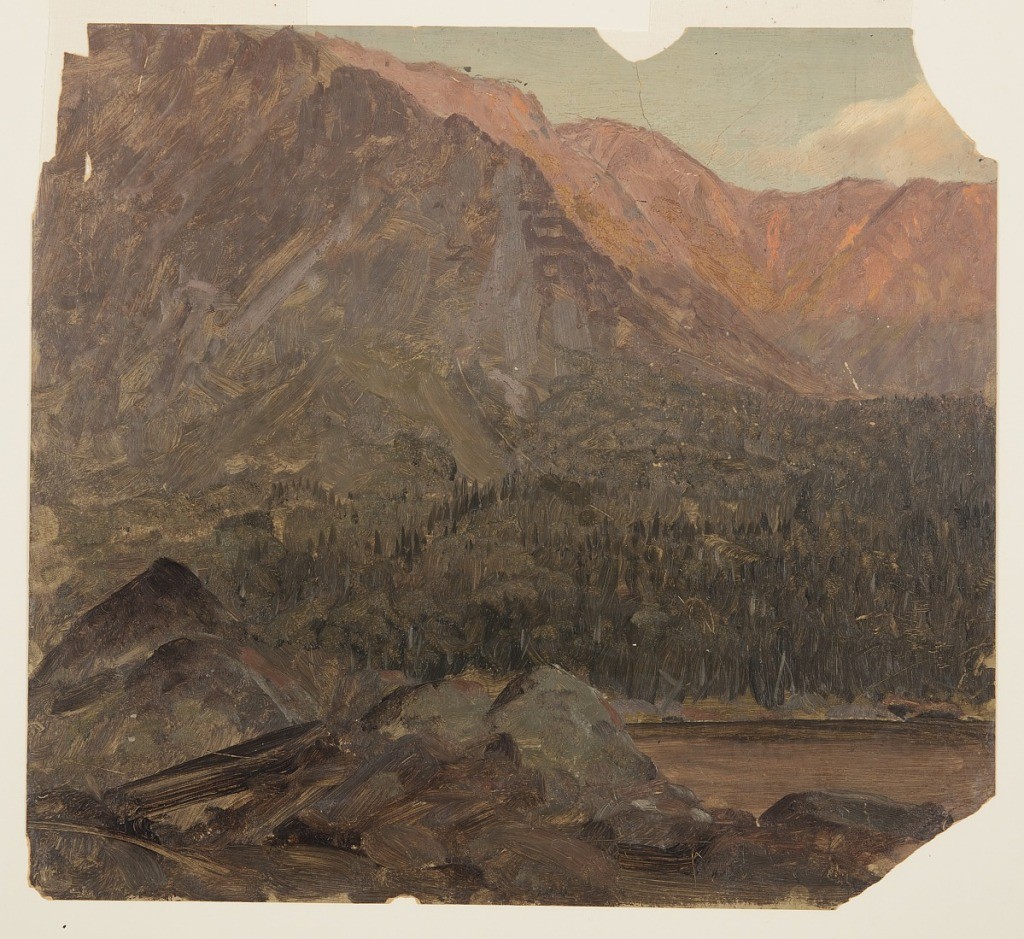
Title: The Great Basin at Sunrise, Mt. Katahdin, Maine
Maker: Frederic Edwin Church, American, 1826–1900
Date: probably 1877
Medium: Oil and graphite on paperboard
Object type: Drawing
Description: Landscape study showing a view of the great basin of Mt. Katahdin at sunrise, as seen from the northeastern side of Chimney Pond. A rocky outcropping stretches across the foreground, visible along the lower margin. Chimney Pond is shown beyond at lower right, rendered in shades of reddish brown. In the middle distance, the heavily wooded opposite bank ascend toward the looming mountainside behind. Above, the craggy and rocky eastern face of Katahdin climbs toward the sky, while the red light of the rising sun colors it in shades of purple. Just above the jagged ridge at upper right, a lone puffy cloud hangs in an otherwise blue and open sky.